Question: I build a webshop, but the client wants a second currency, HKD. In the node-record.tpl.php file I found the line responsible for displaying the price:
'''
print uc_currency_format($node->sell_price);
'''
I looked into the Drupal documentation, and found the function . To use it, I thought it should be like this:
'print ' ('. currency_api_convert('RMB', 'EUR', $node->sell_price) .')</div>';'
But for some reason, all I get is a sort of Array error:

What am I doing wrong?
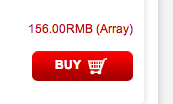
Answer: Function currency_api_convert() returns array of values
'''
$result['value'] = $value;
$result['rate'] = $rate;
$result['timestamp'] = $timestamp;
$result['date'] = $date;
$result['time'] = $time;
$result['status'] = TRUE;
$result['message'] = 'success';
'''
Then you should to rewrite your code to
'''
$convert = currency_api_convert('RMB', 'EUR', $node->sell_price);
print ' ('. $convert['value'] .' EUR)</div>';
'''